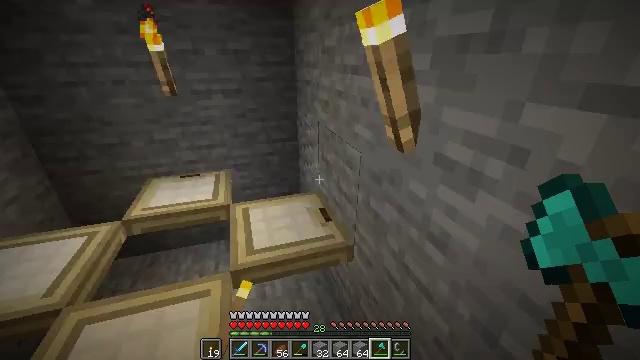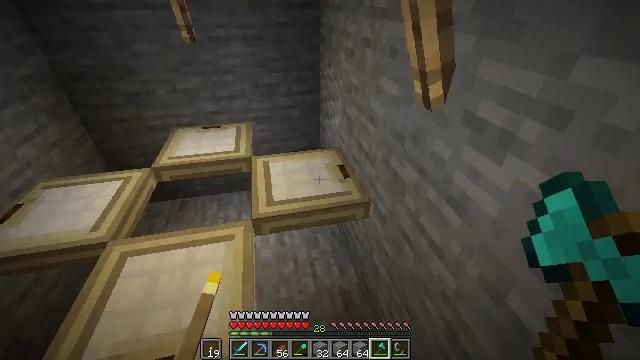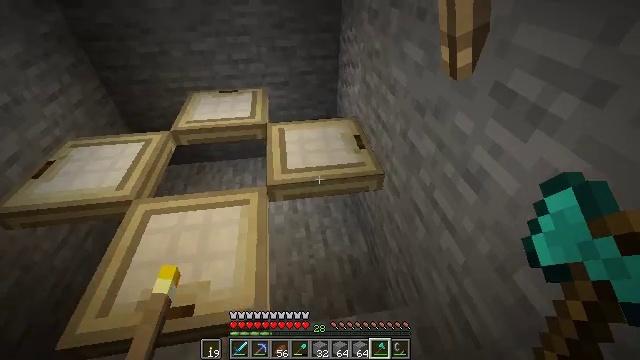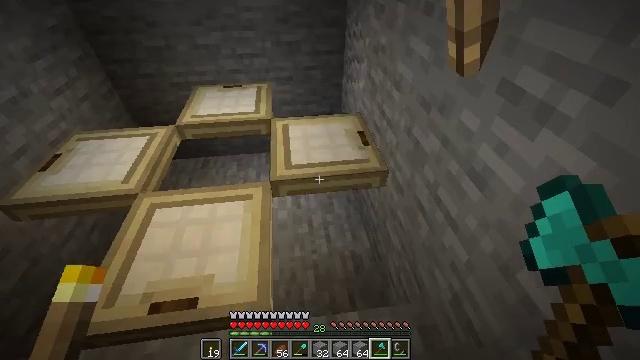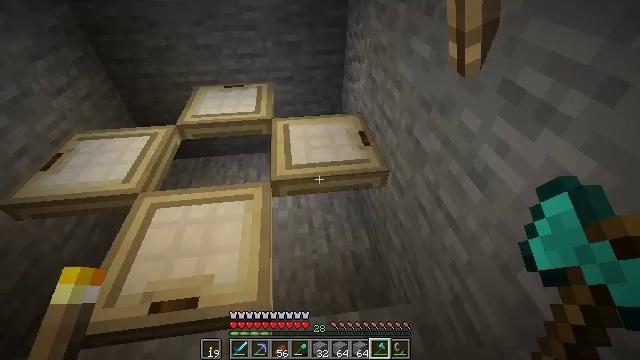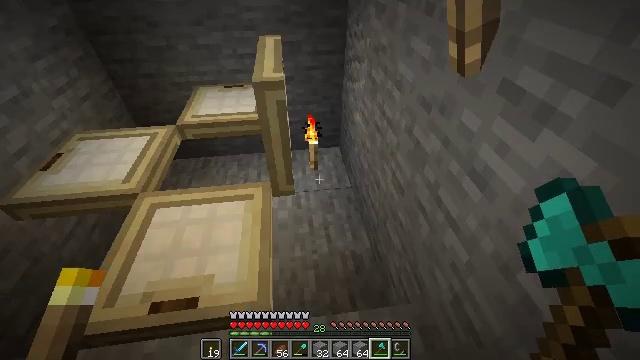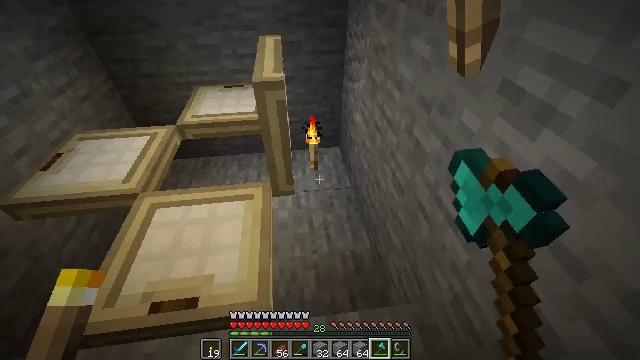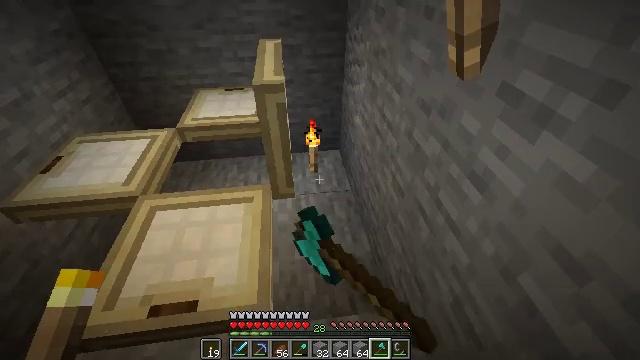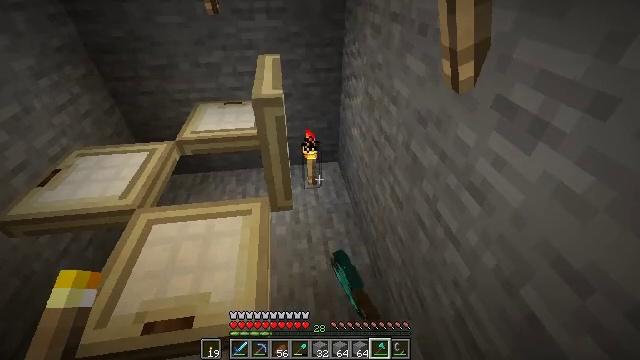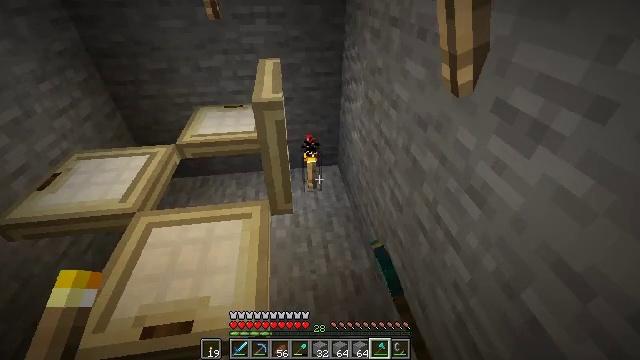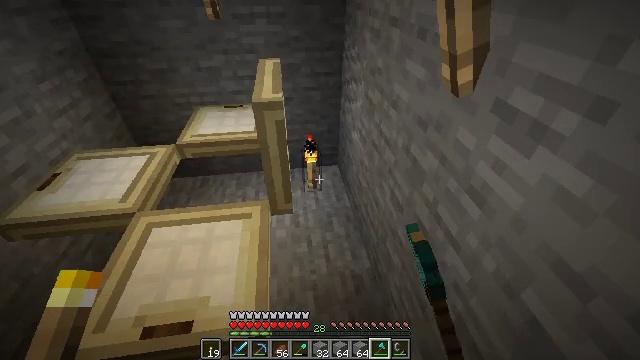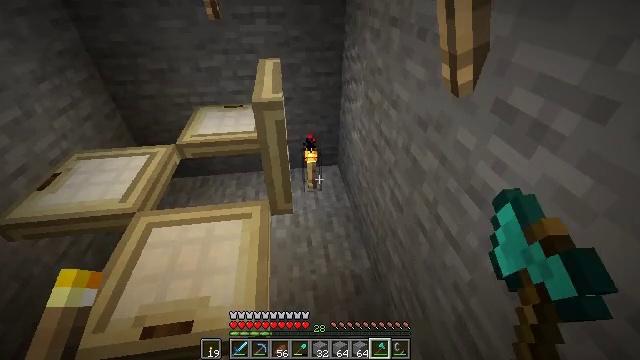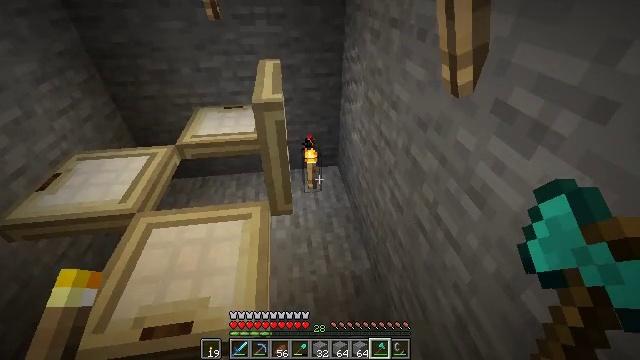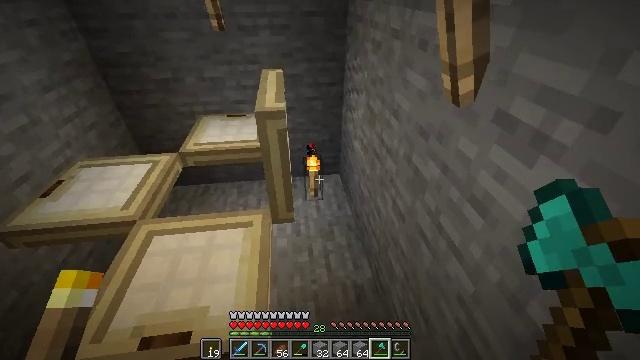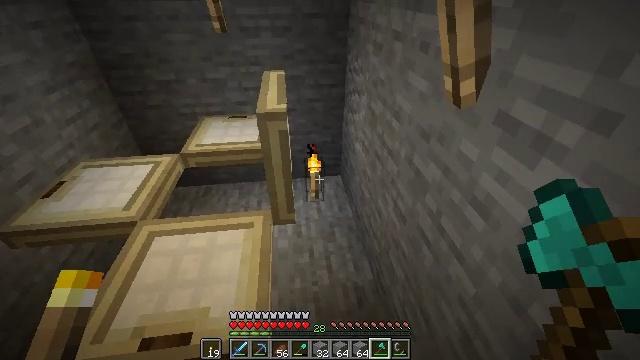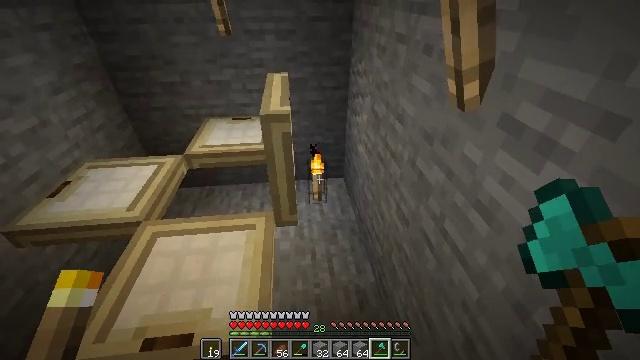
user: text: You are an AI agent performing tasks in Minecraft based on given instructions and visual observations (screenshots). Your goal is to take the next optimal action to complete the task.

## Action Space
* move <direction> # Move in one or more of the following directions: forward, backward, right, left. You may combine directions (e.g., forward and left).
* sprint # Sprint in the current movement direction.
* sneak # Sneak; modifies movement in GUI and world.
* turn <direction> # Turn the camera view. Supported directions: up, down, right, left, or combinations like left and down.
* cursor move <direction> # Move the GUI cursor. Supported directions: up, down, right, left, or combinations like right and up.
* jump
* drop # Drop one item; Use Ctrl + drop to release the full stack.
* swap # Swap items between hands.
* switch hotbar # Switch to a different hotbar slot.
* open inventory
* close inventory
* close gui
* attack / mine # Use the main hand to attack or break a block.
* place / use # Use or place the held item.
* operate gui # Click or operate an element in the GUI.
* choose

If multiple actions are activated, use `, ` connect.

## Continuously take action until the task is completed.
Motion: motion action
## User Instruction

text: Remove the torch from its spot.
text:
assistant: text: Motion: turn left and down
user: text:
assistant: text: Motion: turn left and down
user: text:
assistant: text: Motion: turn left
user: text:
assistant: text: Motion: no_op
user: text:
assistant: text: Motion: use / place
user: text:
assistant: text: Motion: use / place
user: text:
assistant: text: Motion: use / place
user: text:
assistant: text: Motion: turn up
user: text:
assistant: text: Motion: no_op
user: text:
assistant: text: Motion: no_op
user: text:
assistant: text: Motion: no_op
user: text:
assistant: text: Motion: no_op
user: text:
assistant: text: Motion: turn up
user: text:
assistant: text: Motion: no_op
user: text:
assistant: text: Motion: no_op
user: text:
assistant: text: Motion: no_op
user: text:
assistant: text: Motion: no_op
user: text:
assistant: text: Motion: attack / mine
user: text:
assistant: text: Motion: attack / mine
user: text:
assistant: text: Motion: move forward
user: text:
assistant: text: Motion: move forward
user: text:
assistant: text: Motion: move forward and move right
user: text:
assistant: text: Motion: no_op